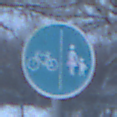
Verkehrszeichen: GetrennterRadUndGehwegRadwegLinks
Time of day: Midday
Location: Outdoor (Nature)
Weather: Overcast
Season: Winter
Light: Natural